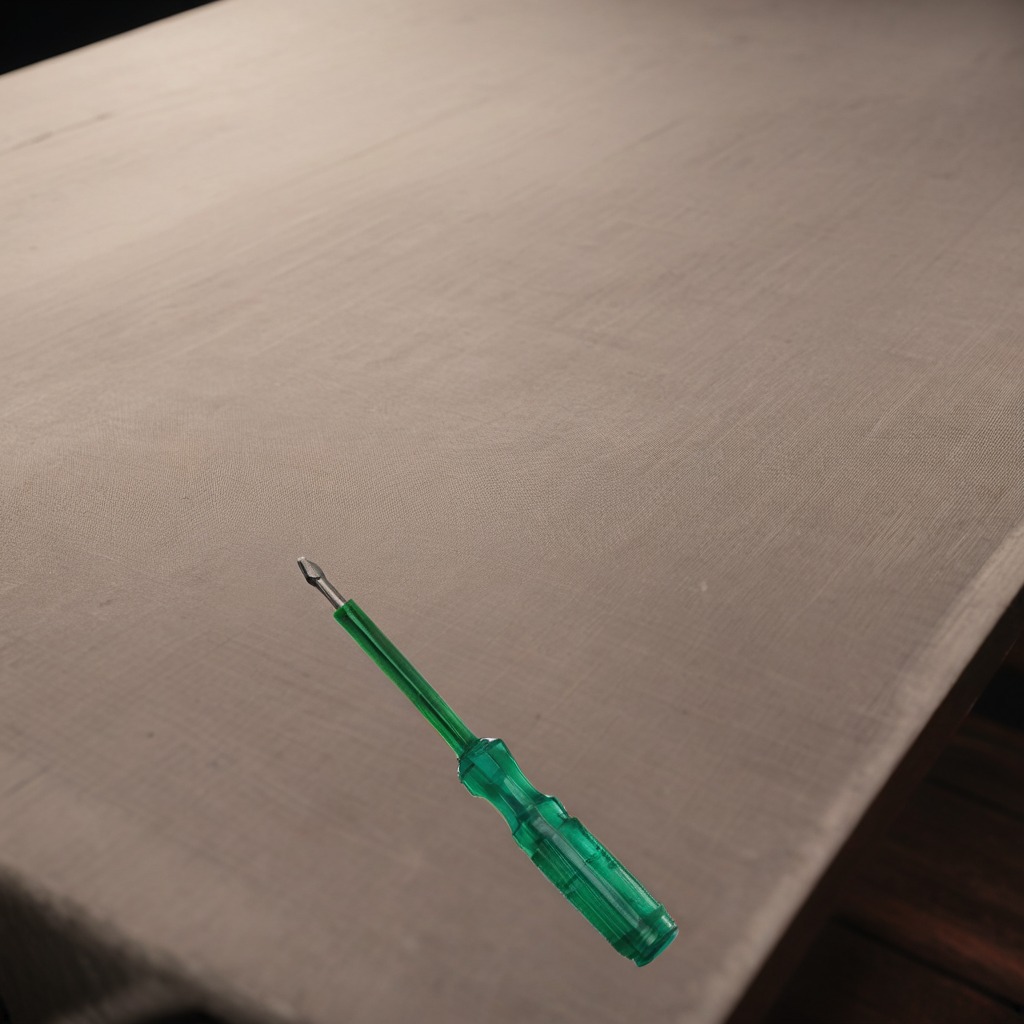
A screwdriver lies on a wooden table inside a workshop at night.